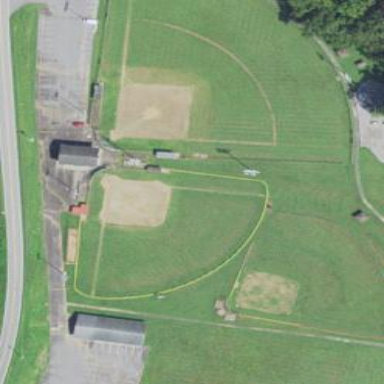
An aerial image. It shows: Baseball pitch for leisure land activities.